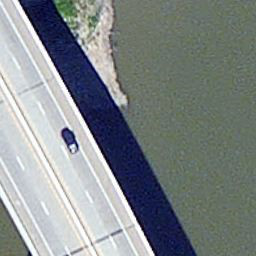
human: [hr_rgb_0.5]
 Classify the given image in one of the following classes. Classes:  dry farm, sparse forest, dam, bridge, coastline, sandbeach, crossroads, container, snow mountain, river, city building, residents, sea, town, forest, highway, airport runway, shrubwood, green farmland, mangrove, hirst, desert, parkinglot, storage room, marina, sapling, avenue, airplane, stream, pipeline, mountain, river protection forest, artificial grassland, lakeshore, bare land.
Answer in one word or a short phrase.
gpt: bridge